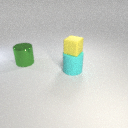
large green metal cylinder to the left of large cyan rubber cylinder